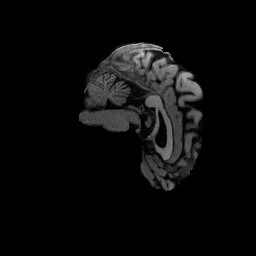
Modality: T1w
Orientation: sagittal
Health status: healthy